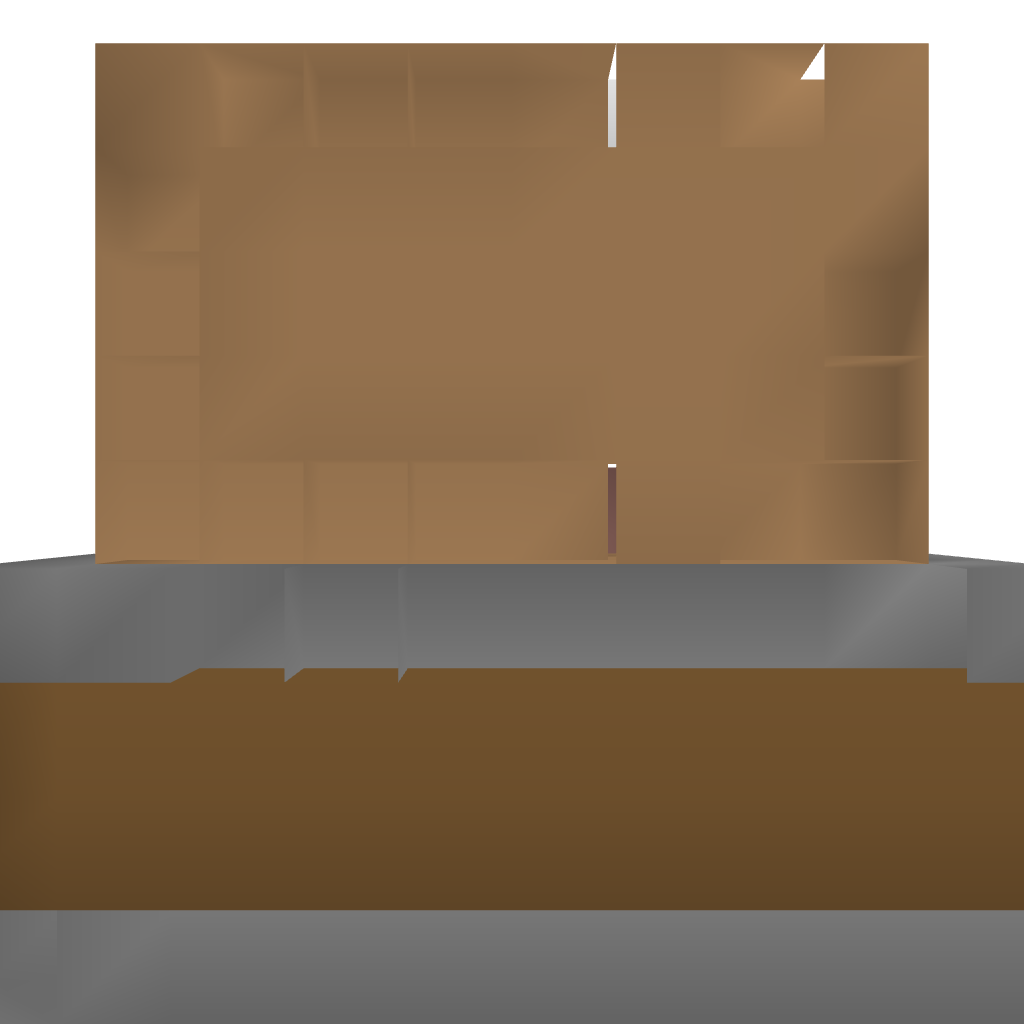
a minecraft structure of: Open Cafe cube house no roof 50% earth below house